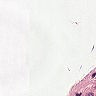
Metastatic tissue present: no